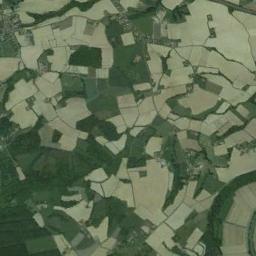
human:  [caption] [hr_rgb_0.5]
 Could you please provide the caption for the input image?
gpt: There are some deep green and light green rectangular farmland .

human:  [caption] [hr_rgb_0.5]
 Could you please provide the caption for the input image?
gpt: There are many rectangular farmlands of different shades .

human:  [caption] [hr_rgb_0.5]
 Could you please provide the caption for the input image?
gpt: Lots of rectangular farmlands of different colors and sizes are on the ground .

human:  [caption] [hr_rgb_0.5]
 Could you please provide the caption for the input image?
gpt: Many dense green and khaki mixed rectangular farms of different sizes .

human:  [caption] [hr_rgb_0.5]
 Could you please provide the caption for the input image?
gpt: There are many yellow rectangular farmlands and green ones .